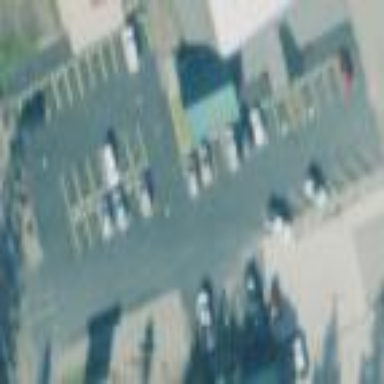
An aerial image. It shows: Parking area.